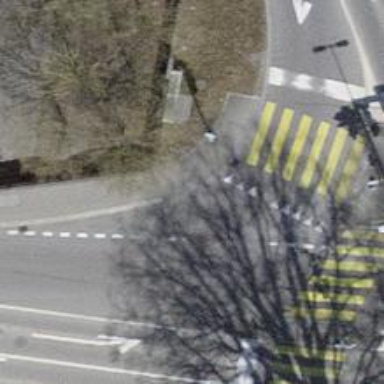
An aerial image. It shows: Kerb serving as barrier.